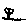
Label: flower